Question: In my application I am using javax.sql.DataSource to for the org.springframework.jdbc.core.JdbcTemplate instance to connect to Datasource
Now when I inspect the connection parameters for this Oracle connection, I see the level property as 2 [attached screenshot]

Now what is this value maps to? How can I figure out what is the exact isolation level for transaction out of the mentioned isolation levels in the database.
<URL>
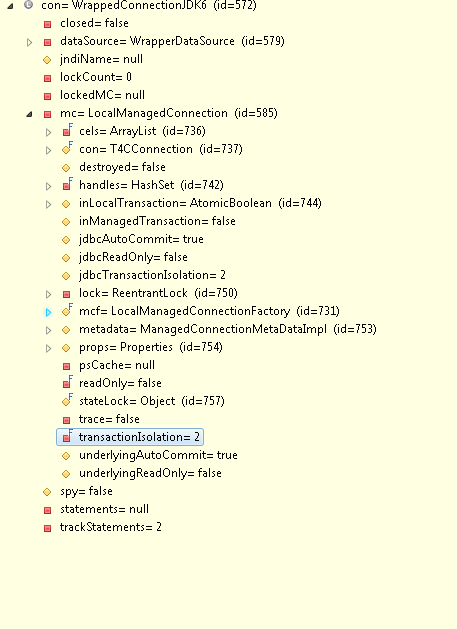
Answer: <URL> interface has constants for the different isolation levels that you can compare the number against or that you can use to set the right isolation level, if required.